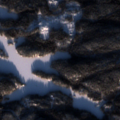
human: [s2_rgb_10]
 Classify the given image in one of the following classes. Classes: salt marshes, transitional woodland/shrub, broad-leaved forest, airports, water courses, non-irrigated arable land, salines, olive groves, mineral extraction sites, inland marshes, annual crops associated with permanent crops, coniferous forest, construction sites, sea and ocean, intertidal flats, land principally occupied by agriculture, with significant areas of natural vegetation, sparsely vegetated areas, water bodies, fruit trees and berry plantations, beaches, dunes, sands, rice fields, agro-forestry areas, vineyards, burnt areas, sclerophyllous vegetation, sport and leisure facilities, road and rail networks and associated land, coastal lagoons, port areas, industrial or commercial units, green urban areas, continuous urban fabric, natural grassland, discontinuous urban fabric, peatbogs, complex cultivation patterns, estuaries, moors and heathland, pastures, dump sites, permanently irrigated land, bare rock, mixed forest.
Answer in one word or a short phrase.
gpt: coniferous forest, mixed forest